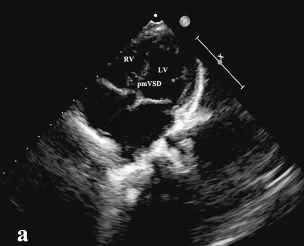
Echocardiography and DSA imaging. (a) Two-dimensional echocardiography showing pmVSD in the apical five-chambered view.
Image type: radiology (ultrasound)